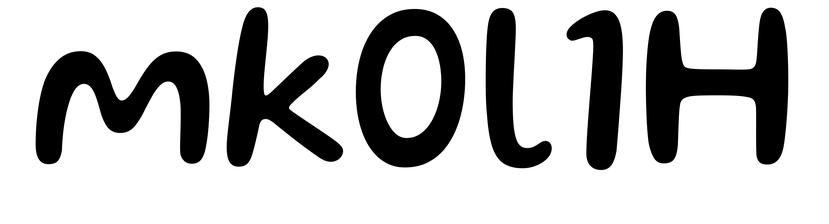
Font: Gluten_Regular